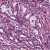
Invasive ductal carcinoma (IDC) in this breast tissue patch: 0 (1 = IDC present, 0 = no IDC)